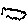
Label: cloud